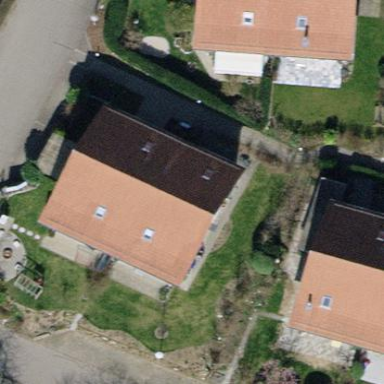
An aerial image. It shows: Semi-detached house with gabled roof.